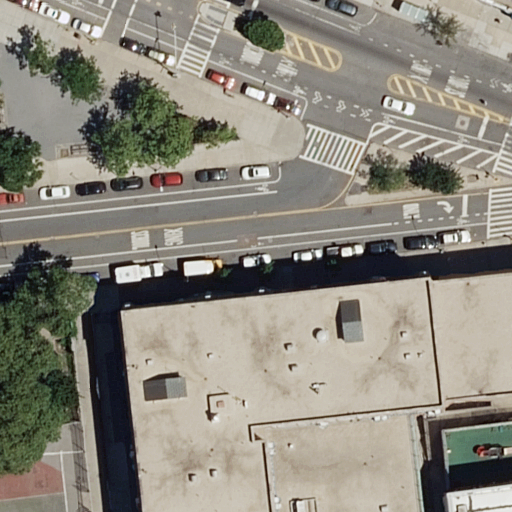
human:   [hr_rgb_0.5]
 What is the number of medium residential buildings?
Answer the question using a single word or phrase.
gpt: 1

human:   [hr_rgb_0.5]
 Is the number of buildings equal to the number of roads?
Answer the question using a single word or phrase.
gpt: no

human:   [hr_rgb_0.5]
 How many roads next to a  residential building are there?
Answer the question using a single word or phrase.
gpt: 13

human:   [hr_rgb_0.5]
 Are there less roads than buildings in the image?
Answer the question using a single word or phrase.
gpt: no

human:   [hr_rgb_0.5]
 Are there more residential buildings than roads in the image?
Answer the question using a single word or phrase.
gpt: no

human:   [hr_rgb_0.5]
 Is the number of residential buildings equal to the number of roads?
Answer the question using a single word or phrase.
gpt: no

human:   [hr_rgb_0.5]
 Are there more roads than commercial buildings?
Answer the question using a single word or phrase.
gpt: yes

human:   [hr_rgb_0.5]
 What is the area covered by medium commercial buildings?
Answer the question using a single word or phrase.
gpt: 0m2

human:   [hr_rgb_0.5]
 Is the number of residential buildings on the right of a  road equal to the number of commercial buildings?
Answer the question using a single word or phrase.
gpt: no

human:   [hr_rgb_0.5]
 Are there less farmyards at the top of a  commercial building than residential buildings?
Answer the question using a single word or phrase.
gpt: yes

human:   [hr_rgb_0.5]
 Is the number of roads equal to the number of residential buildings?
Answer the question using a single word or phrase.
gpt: no

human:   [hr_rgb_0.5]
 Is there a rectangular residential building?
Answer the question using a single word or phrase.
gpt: yes

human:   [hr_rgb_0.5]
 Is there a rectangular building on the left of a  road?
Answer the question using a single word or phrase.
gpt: yes

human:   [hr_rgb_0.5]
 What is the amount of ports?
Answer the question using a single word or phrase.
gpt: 0

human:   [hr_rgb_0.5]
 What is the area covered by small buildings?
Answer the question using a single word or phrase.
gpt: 0m2

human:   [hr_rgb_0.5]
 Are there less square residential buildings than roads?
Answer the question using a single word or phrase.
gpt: yes

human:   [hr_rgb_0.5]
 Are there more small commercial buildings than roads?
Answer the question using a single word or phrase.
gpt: no

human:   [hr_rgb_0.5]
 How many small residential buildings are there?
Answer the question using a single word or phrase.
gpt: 0

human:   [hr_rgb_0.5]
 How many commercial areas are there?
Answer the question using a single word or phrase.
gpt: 0

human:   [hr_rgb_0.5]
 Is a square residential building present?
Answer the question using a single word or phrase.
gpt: no

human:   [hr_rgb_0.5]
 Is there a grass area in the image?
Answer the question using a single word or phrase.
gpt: no

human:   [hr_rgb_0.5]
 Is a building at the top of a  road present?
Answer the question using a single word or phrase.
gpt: yes

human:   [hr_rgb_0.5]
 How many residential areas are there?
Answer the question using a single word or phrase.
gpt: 0

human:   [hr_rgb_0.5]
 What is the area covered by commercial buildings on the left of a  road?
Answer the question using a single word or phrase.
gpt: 0m2

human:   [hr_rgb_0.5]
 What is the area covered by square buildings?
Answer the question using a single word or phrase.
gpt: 0m2

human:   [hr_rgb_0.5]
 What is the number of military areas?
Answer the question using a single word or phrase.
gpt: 0

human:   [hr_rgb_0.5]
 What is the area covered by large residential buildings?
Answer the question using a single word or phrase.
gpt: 1647m2

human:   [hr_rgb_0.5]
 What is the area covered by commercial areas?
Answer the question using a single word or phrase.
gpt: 0m2

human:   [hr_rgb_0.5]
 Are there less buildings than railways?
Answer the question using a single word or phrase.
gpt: no

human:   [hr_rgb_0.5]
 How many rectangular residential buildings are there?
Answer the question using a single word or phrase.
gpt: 1

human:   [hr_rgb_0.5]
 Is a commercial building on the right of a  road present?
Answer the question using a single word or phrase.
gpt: no

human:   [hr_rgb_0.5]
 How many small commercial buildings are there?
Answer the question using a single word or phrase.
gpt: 0

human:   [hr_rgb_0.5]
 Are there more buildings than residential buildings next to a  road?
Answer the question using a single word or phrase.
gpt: yes

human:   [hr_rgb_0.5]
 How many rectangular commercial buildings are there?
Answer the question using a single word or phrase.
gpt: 0

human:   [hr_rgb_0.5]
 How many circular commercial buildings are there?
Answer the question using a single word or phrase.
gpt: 0

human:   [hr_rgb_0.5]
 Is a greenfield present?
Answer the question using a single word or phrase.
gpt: no